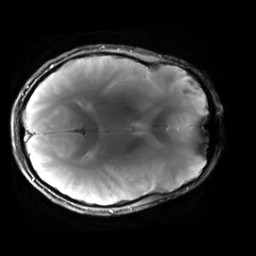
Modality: T2starw
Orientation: axial
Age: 27
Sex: male
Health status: healthy
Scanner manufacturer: siemens
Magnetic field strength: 3 T
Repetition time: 0.7 s
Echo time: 0.02 s